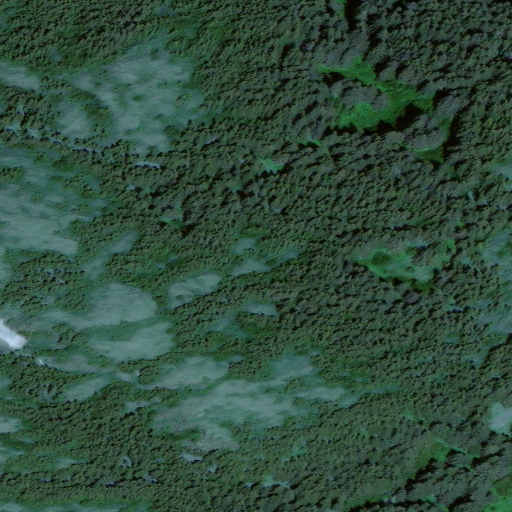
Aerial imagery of mountain in Alaska named Katenai Hill containing only unknown